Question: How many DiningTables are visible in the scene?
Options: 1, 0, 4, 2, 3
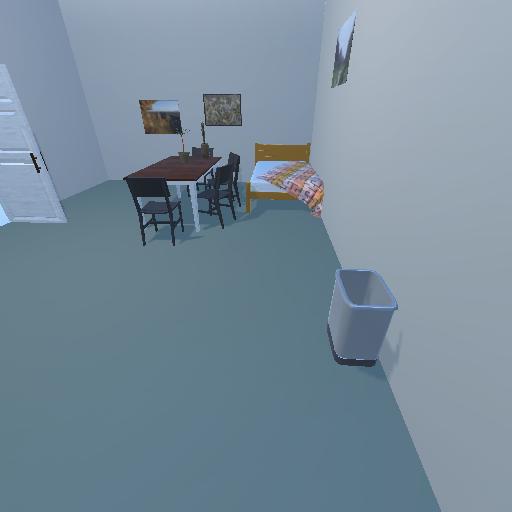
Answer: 1